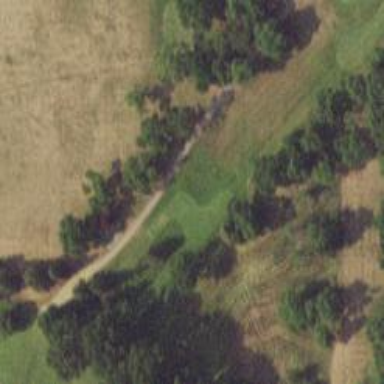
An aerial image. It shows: Path for both roads and golfers.